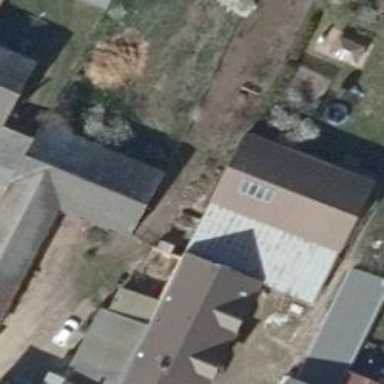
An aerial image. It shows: Rural barn.